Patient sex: F
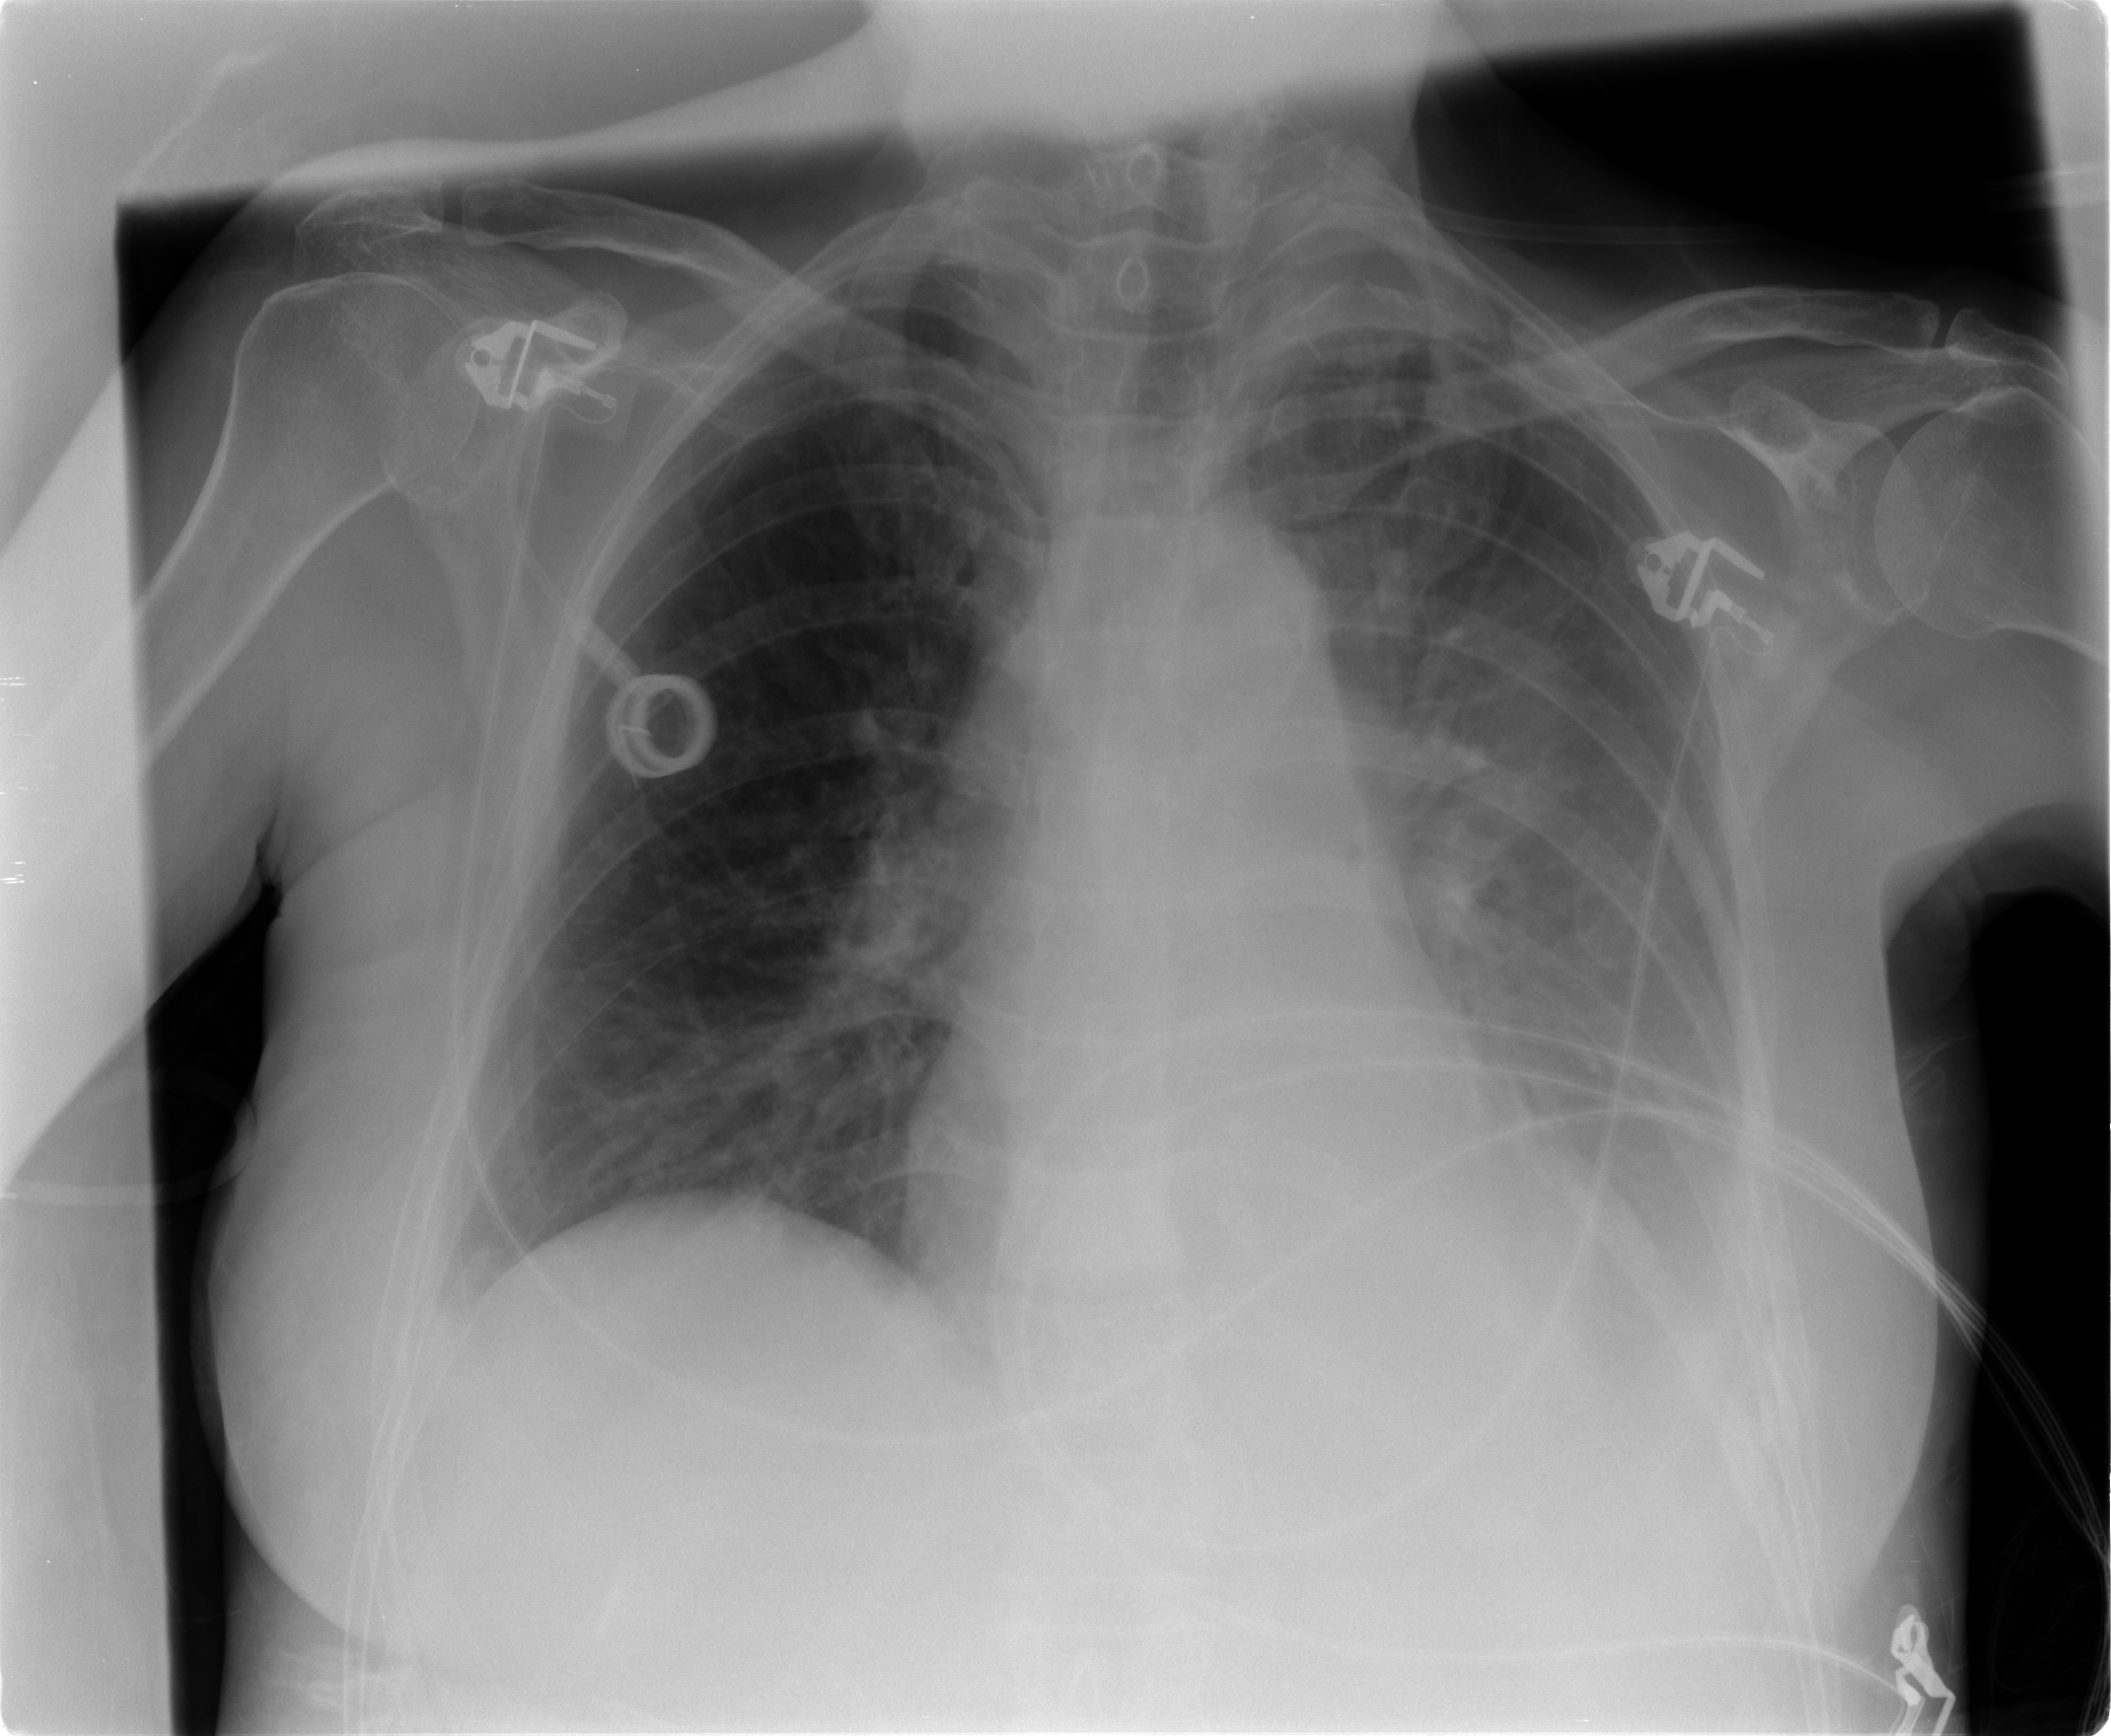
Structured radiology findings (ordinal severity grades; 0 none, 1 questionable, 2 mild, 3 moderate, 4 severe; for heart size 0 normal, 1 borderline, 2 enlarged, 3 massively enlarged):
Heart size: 0
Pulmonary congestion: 2
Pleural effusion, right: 0
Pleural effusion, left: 2
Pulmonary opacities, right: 0
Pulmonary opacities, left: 0
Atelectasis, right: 2
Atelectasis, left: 2